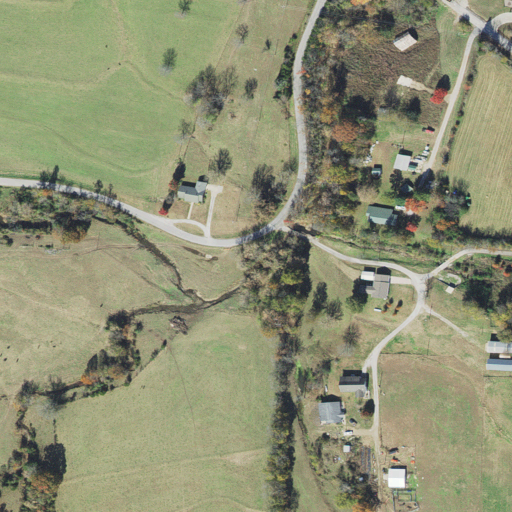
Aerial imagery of valley in Arkansas named Ripley Hollow containing pasture, open development, deciduous forest, low intensity development, barren land, and medium intensity development